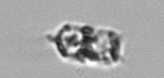
Label: Cerataulina_pelagica